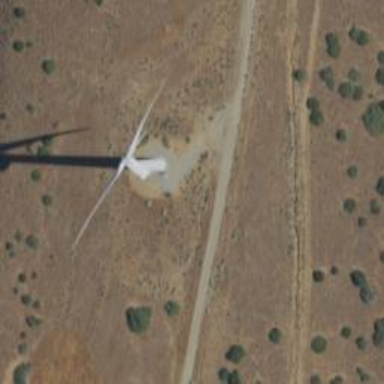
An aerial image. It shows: Wind generator using wind turbines of horizontal axis.